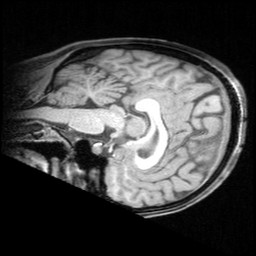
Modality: T1w
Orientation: sagittal
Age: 22
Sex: female
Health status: healthy